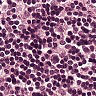
Metastatic tissue present: no